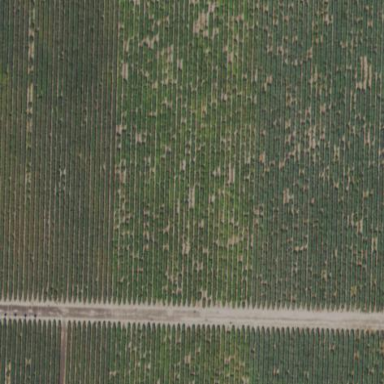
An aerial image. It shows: Vineyard where grapes are grown.